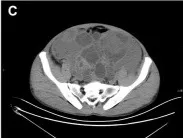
(A-D) Preoperative CT images of the pelvis and abdomen.
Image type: radiology (ct)